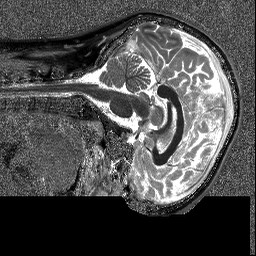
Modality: T1map
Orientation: sagittal
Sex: female